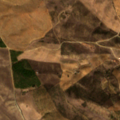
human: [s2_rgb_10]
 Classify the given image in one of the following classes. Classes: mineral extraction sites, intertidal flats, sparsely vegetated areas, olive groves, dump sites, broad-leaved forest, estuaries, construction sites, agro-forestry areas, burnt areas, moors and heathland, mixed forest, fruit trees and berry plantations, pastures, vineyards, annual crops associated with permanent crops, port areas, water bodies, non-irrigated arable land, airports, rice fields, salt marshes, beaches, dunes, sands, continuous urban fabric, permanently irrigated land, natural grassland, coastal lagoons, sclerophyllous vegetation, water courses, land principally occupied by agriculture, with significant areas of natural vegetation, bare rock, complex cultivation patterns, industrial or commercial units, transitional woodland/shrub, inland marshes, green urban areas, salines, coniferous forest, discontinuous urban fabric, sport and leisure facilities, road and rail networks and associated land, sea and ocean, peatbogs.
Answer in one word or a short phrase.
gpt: non-irrigated arable land, land principally occupied by agriculture, with significant areas of natural vegetation, transitional woodland/shrub